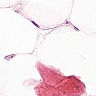
Metastatic tissue present: no